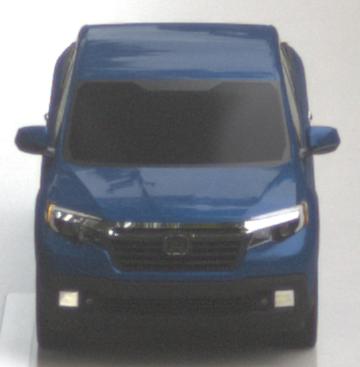
Make: Honda
Model: Ridgeline
Detailed model: Gen. 2
Model produced from: 2016
Model produced until: 2020
Doors: 4
Color: blue
Road condition: wet road
Daytime: morning or afternoon
Contrast: low contrast